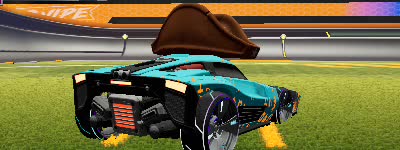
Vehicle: breakout